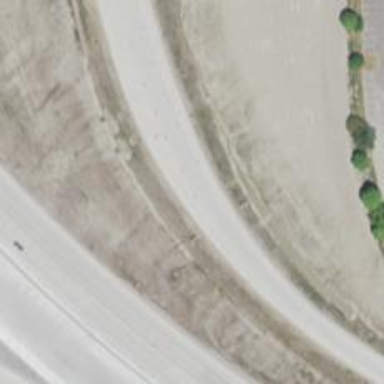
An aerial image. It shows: Motorway link.